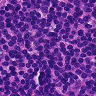
Metastatic tissue present: no